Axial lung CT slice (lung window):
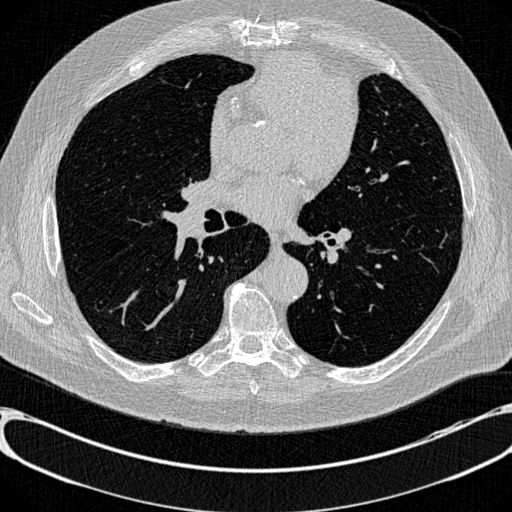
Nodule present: no